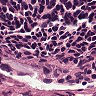
Metastatic tissue present: no